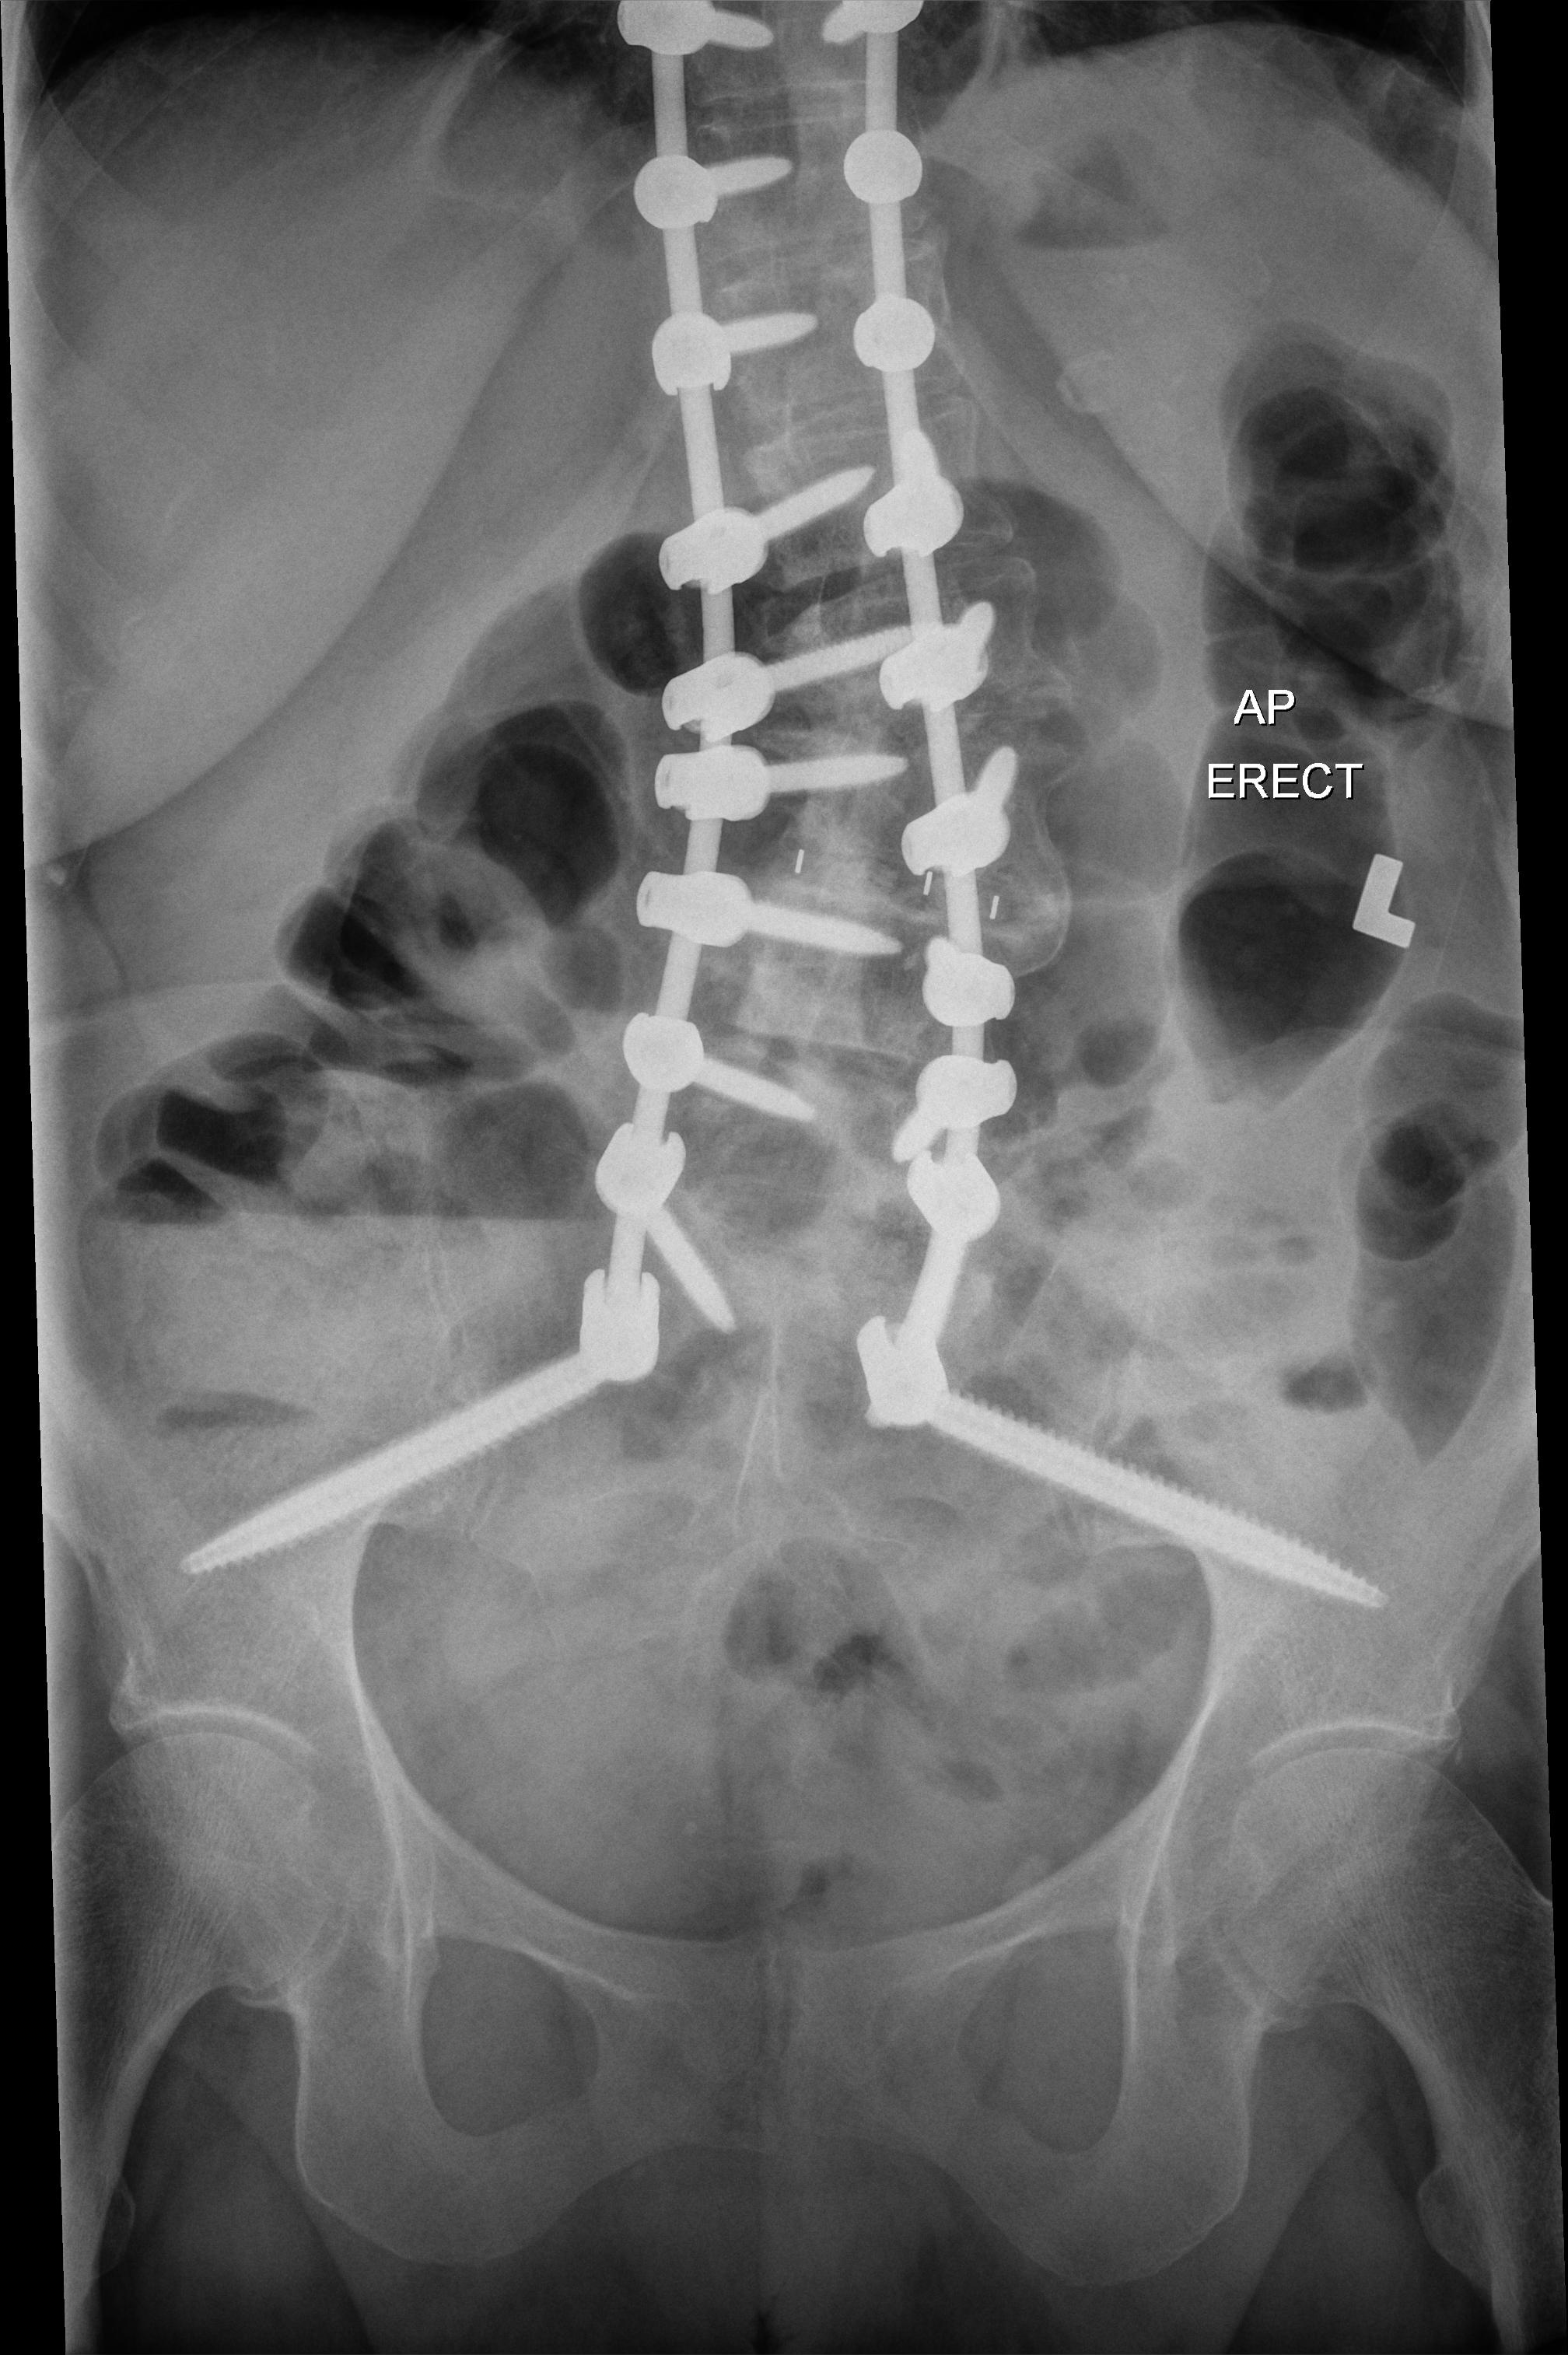
View: AP
Implant manufacturer: Styker everest (K2M)